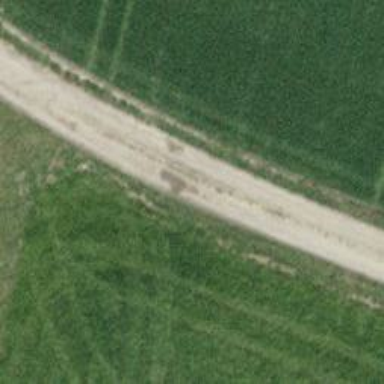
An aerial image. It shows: Gravel track with grade2 quality.